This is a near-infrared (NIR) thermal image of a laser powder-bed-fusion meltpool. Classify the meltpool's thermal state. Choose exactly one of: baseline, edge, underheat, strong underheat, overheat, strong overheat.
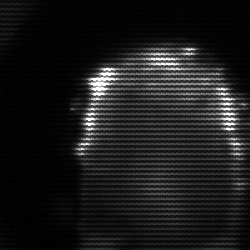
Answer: baseline